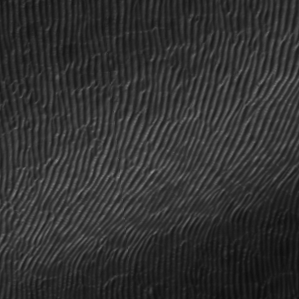
Label: frost